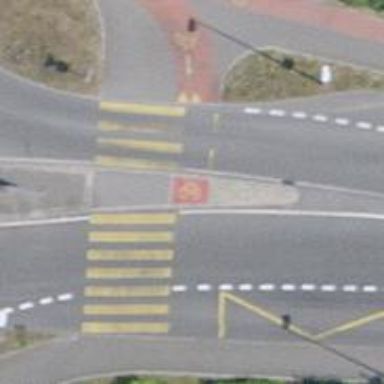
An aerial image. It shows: Uncontrolled zebra crossing with central island. The crossing is marked with zebra stripes.